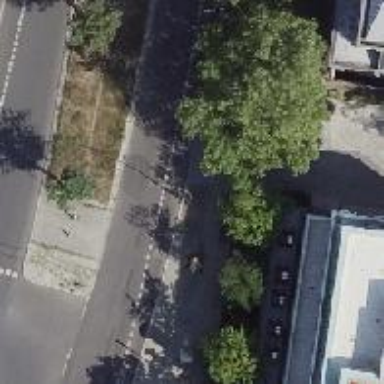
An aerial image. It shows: Unmarked crossing on asphalt footway.